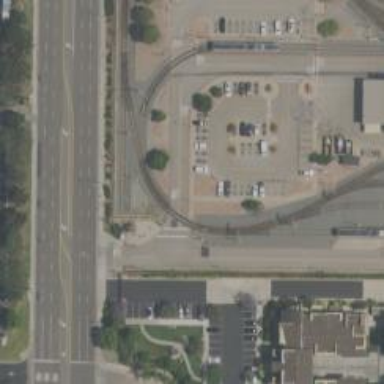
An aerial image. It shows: Light rail service yard with electrified contact lines.